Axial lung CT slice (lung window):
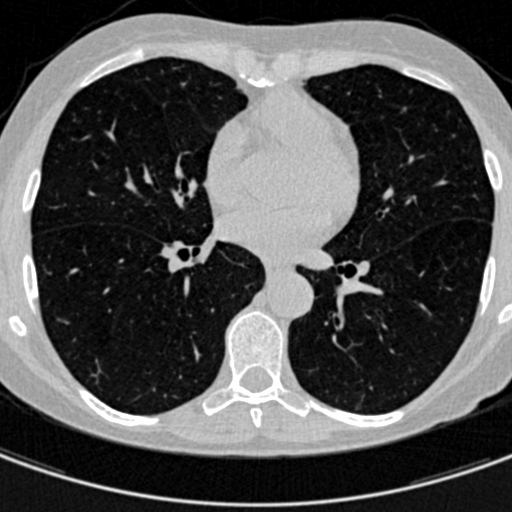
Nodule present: no